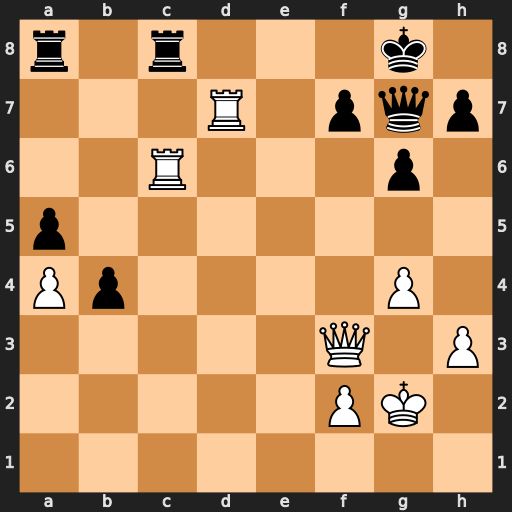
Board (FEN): r1r3k1/3R1pqp/2R3p1/p7/Pp4P1/5Q1P/5PK1/8
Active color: w
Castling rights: -
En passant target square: -
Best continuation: Rf6 Rf8 Rfxf7 Rxf7 Qxa8+